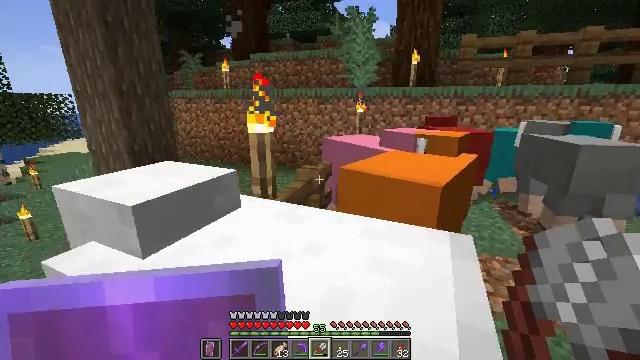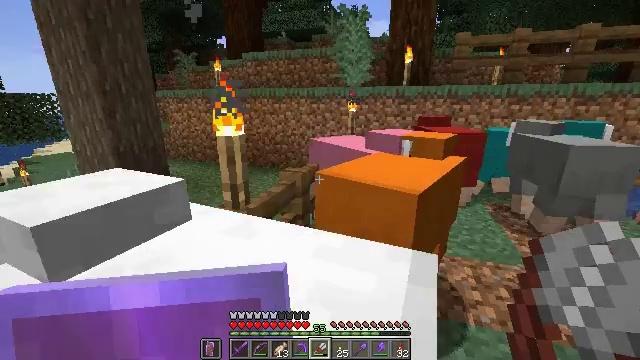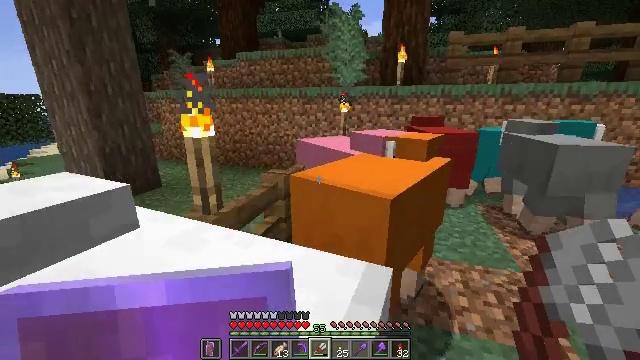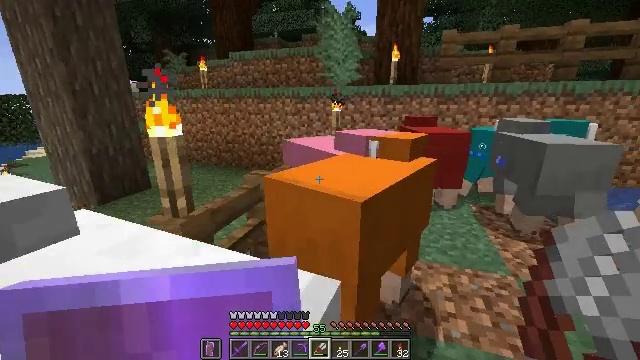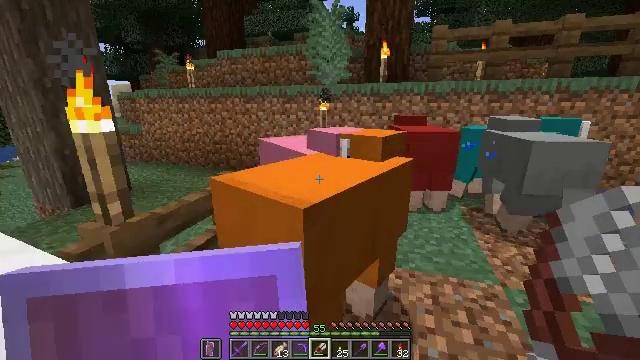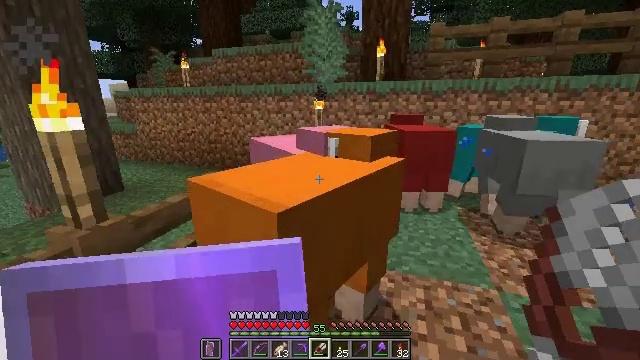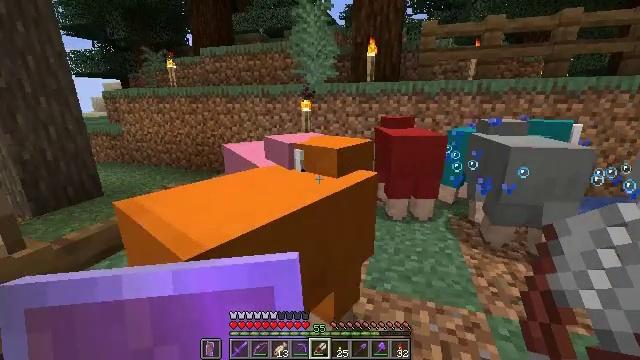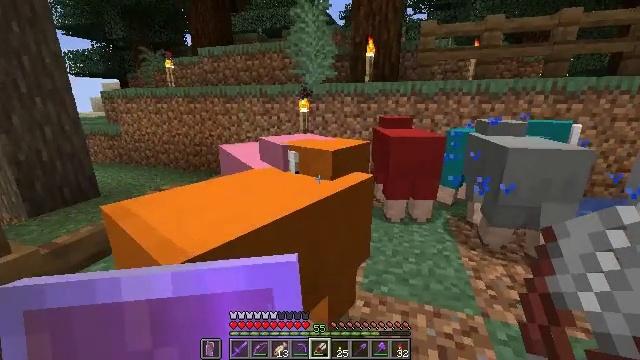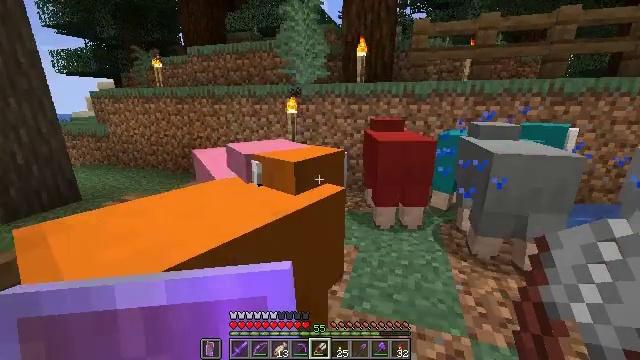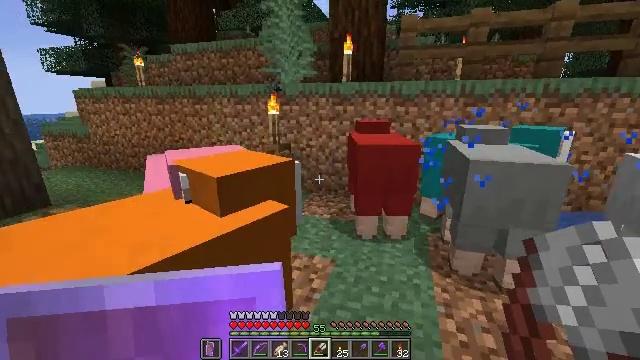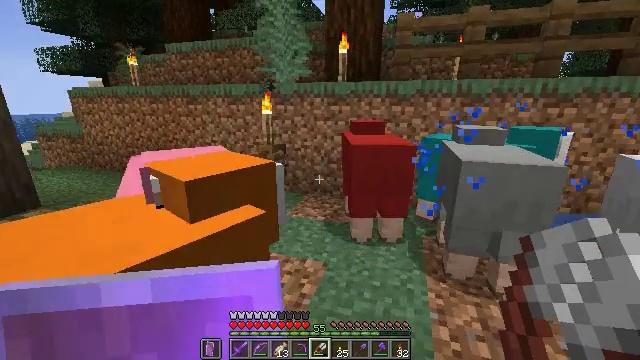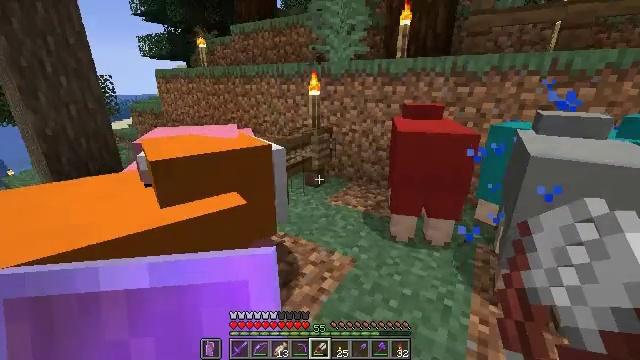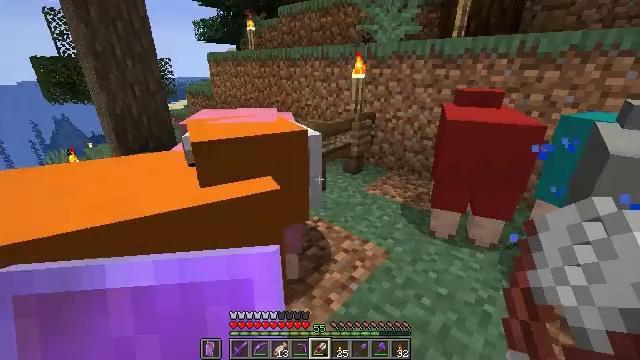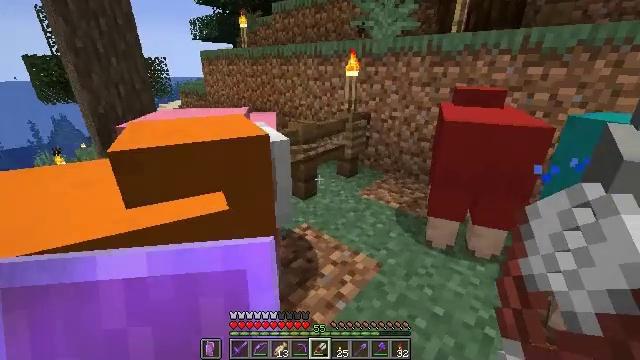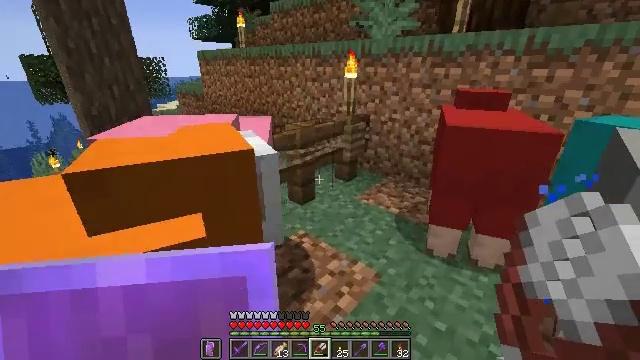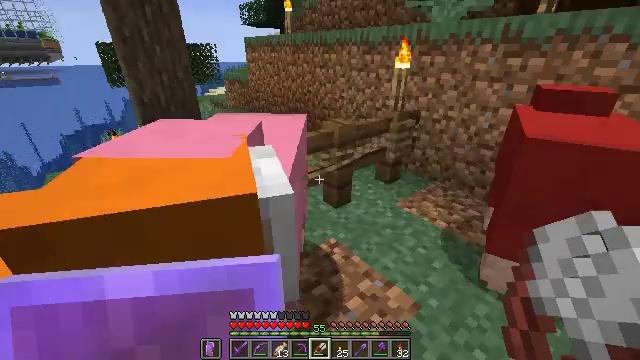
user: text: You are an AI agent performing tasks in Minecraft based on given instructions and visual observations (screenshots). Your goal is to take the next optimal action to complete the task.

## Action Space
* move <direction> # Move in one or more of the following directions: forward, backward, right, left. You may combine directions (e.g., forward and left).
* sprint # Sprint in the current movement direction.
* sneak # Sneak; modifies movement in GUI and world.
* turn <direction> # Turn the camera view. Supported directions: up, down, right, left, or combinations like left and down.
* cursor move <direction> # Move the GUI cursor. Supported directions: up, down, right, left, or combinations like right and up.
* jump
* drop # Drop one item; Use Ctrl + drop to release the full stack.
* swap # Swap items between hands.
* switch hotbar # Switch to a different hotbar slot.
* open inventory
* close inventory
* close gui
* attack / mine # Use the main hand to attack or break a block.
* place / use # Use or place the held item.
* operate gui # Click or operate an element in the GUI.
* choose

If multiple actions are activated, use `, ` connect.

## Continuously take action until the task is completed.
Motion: motion action
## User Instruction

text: craft item pink carpet
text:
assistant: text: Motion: move forward and move right
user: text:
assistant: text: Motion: move forward and move right
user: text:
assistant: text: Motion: move forward and move right
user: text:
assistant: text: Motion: move forward and move right
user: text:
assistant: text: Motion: move forward and move right
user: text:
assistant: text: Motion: move forward and move right
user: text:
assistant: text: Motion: move forward and move right
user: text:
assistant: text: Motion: move forward and move right
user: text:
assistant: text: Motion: move forward and move right
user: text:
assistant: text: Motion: move forward and move right
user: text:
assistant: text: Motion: move forward and move right, turn left and down
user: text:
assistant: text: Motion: move forward, turn left and down
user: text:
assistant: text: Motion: move forward
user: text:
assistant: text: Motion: move forward
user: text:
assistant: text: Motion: move forward, turn left and down
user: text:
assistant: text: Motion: move forward, turn left and down
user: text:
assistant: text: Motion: move forward and move right, turn left and down
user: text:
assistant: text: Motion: move forward and move right
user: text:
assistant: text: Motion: move forward and move right
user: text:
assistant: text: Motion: move forward and move right, turn left
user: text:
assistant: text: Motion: move right, turn left and down
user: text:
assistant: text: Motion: turn left
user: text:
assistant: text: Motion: turn left and down
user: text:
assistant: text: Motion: turn left
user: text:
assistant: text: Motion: turn left
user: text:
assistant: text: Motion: turn left
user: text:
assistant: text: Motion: turn left and down
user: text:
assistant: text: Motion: use / place
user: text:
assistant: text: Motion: turn left, use / place
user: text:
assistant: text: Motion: turn left, use / place